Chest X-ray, PA view. Patient: 61 years old, sex F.
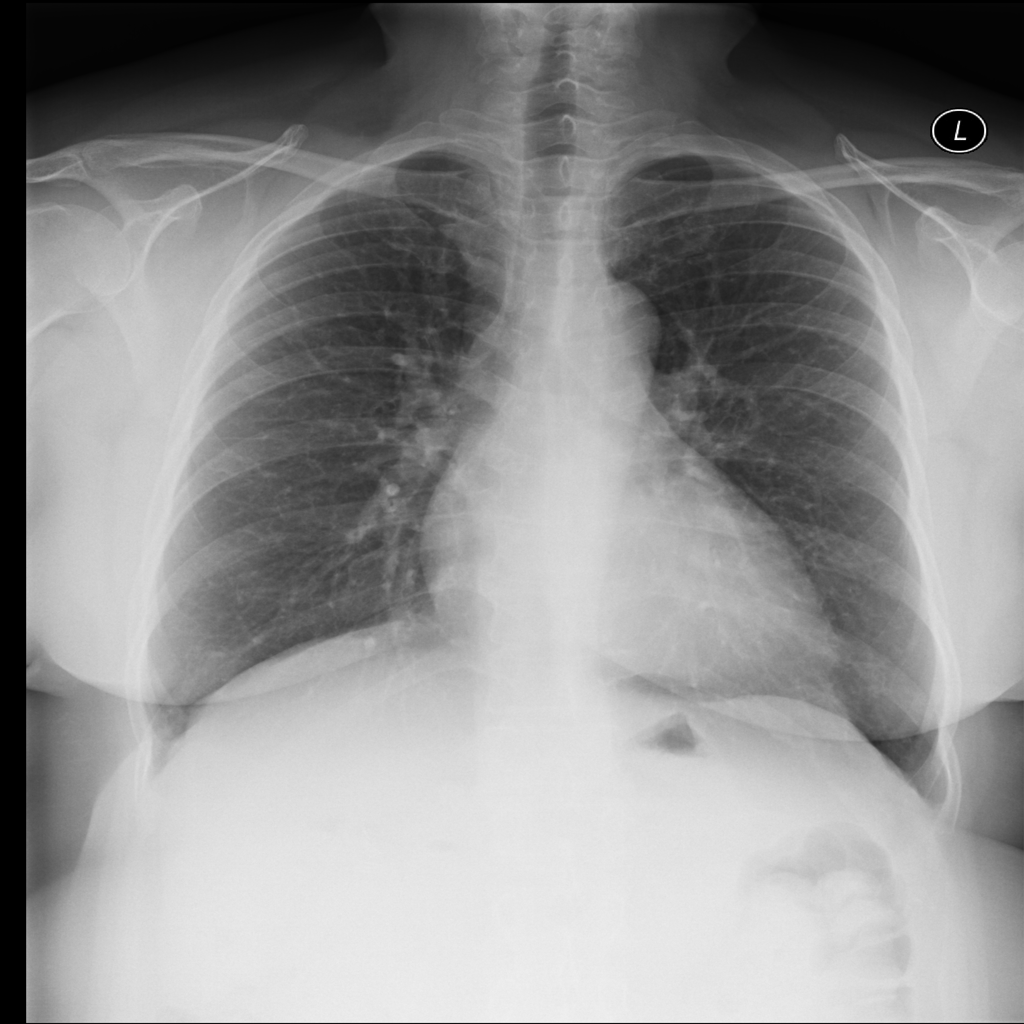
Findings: Infiltration